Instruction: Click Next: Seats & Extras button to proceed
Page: traveler
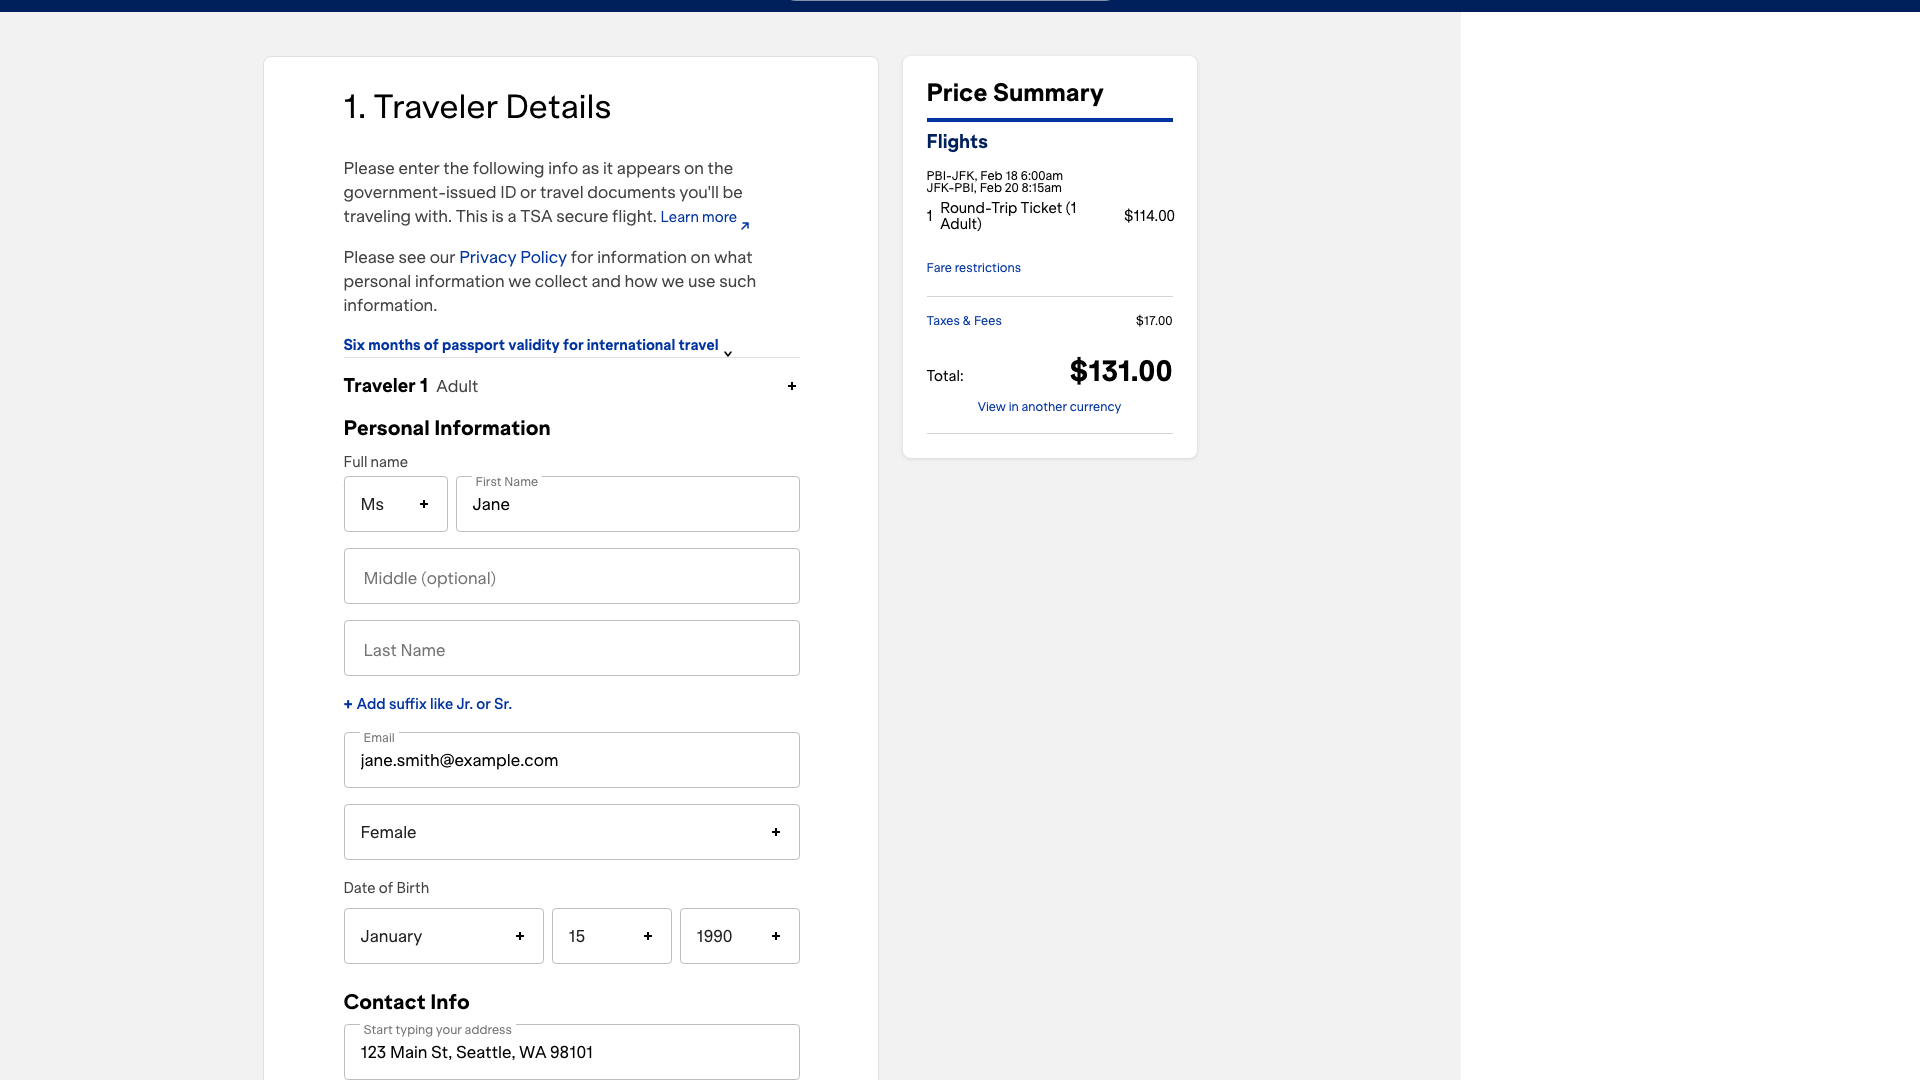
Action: click